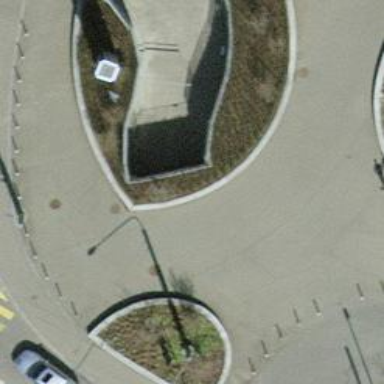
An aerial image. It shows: Parking entrance.